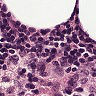
Metastatic tissue present: no